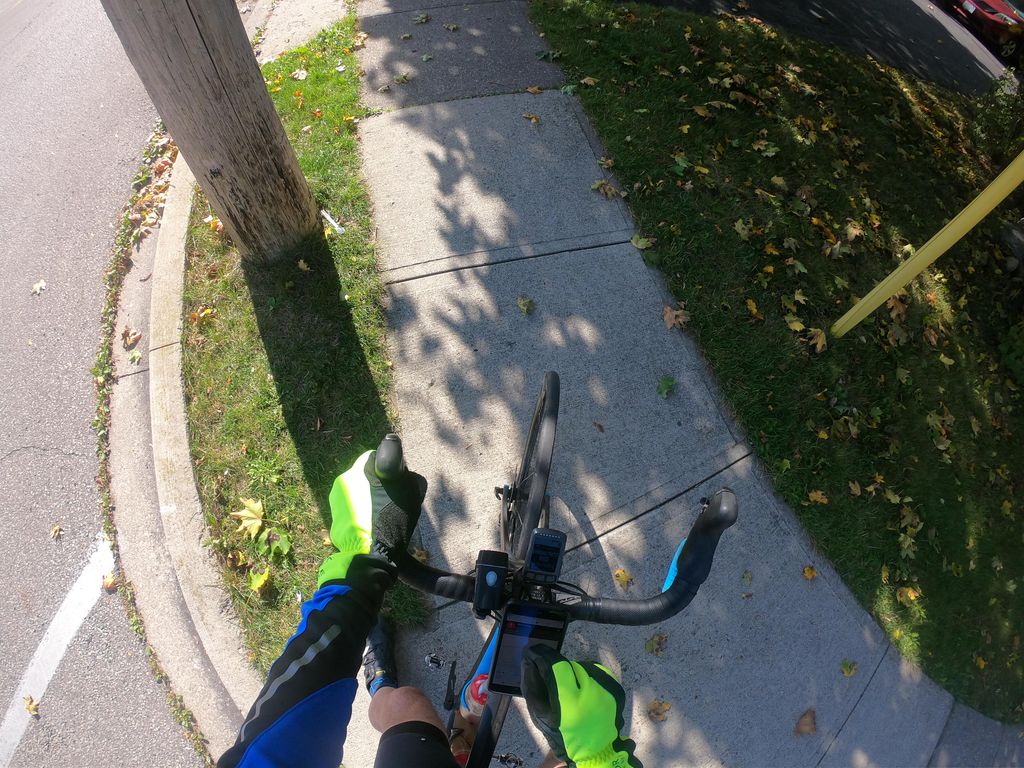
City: kitchener-waterloo